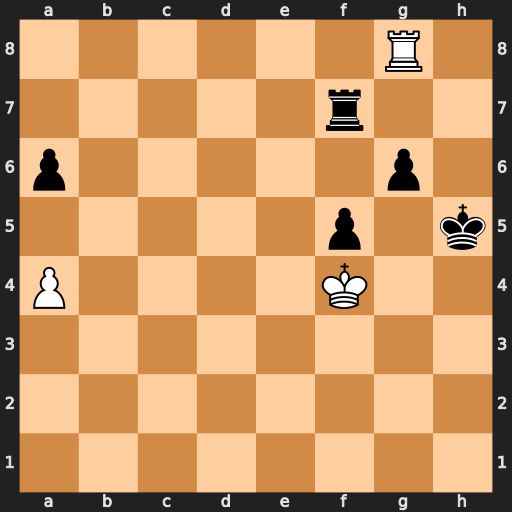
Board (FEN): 6R1/5r2/p5p1/5p1k/P4K2/8/8/8
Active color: w
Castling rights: -
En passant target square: -
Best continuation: Rh8+ Rh7 Rxh7#